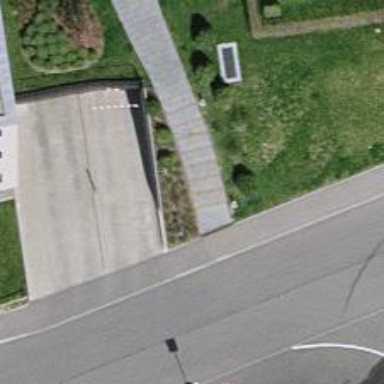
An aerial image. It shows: Road with steps.